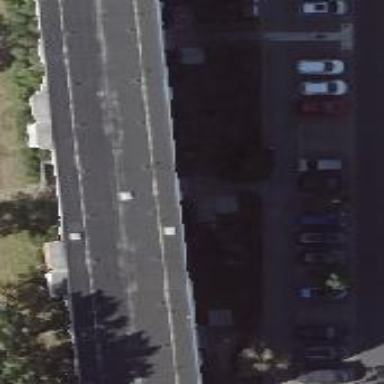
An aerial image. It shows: Flat-roofed apartment building.